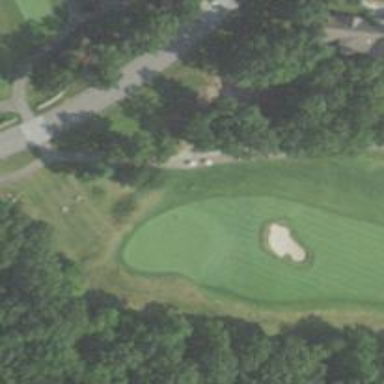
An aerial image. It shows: Path designed for golf carts.